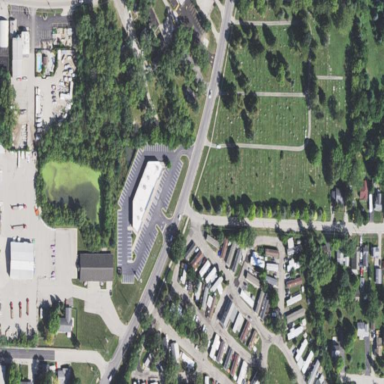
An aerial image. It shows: Cemetery.